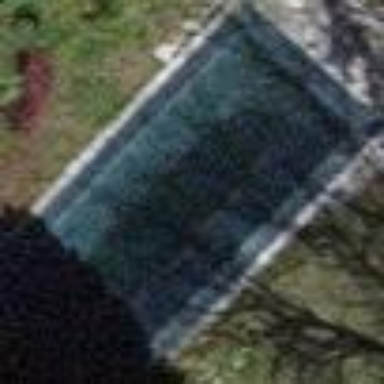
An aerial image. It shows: Swimming pool located in leisure land.